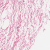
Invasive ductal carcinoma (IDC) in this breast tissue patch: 0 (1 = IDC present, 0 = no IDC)